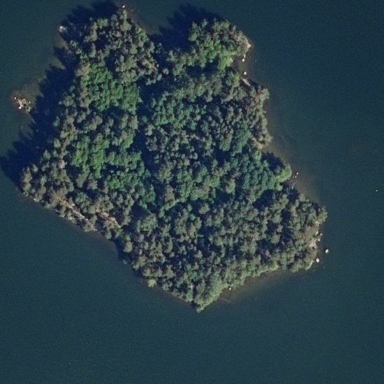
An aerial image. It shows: Islet.